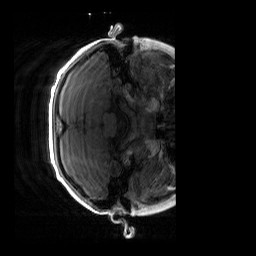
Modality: T1w
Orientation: axial
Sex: male
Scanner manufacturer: siemens
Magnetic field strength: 3 T
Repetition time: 1.9 s
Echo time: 0.00243 s